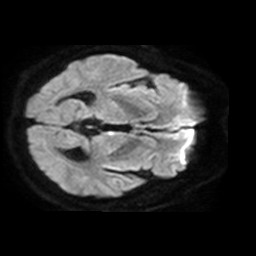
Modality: TRACE
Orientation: axial
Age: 57
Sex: male
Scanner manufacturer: philips
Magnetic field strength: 1.5 T
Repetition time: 5.019 s
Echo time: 0.07843 s